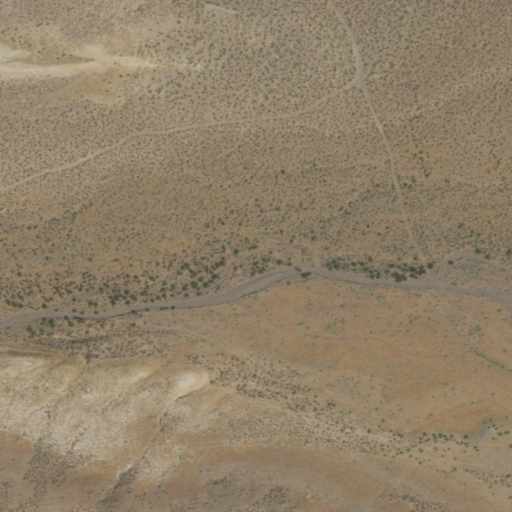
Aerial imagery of valley in Nevada named Red Rock Canyon containing shrub and grassland